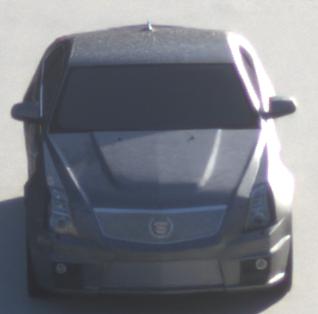
Make: Cadillac
Model: CTS-V
Detailed model: CTS-V (II) Limousine
Model produced from: 2008/11
Model produced until: 2010/12
Doors: 4
Color: gray
Road condition: dry road
Daytime: sunrise or sunset
Contrast: medium contrast